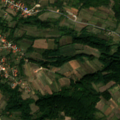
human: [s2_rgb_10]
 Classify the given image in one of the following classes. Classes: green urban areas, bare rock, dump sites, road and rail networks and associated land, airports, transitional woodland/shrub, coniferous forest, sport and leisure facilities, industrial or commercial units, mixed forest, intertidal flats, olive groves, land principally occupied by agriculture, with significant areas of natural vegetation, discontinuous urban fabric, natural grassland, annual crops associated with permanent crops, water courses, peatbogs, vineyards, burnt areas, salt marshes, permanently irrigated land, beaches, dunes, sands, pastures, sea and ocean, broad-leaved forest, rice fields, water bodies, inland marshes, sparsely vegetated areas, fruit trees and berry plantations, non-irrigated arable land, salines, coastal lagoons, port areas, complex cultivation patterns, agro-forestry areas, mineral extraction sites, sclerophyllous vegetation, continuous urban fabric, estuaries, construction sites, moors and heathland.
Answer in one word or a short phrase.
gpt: discontinuous urban fabric, complex cultivation patterns, land principally occupied by agriculture, with significant areas of natural vegetation, broad-leaved forest, transitional woodland/shrub